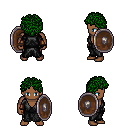
a pixel art fantasy rpg character, male body template, human, dark skin, gray robe, gold greaves, green curly afro hairstyle, cloth bracers, shield, four views (front, back, left, right), 2x2 character sprite sheet, small pixel art, hard edges, no anti-aliasing